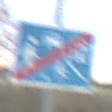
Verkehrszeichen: EndeVerkehrsberuhigterBereich
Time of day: MorningAfternoon
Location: Outdoor (Suburban)
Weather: Overcast
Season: NotSpecified
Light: Natural